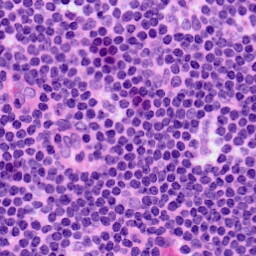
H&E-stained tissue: LymphNode